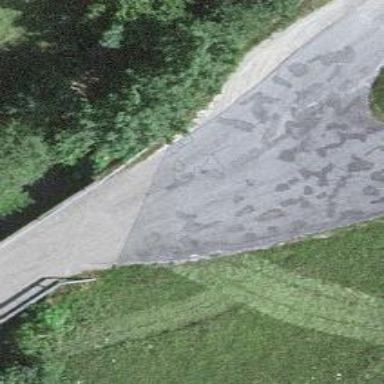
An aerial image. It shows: Unclassified road with asphalt surface.